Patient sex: M
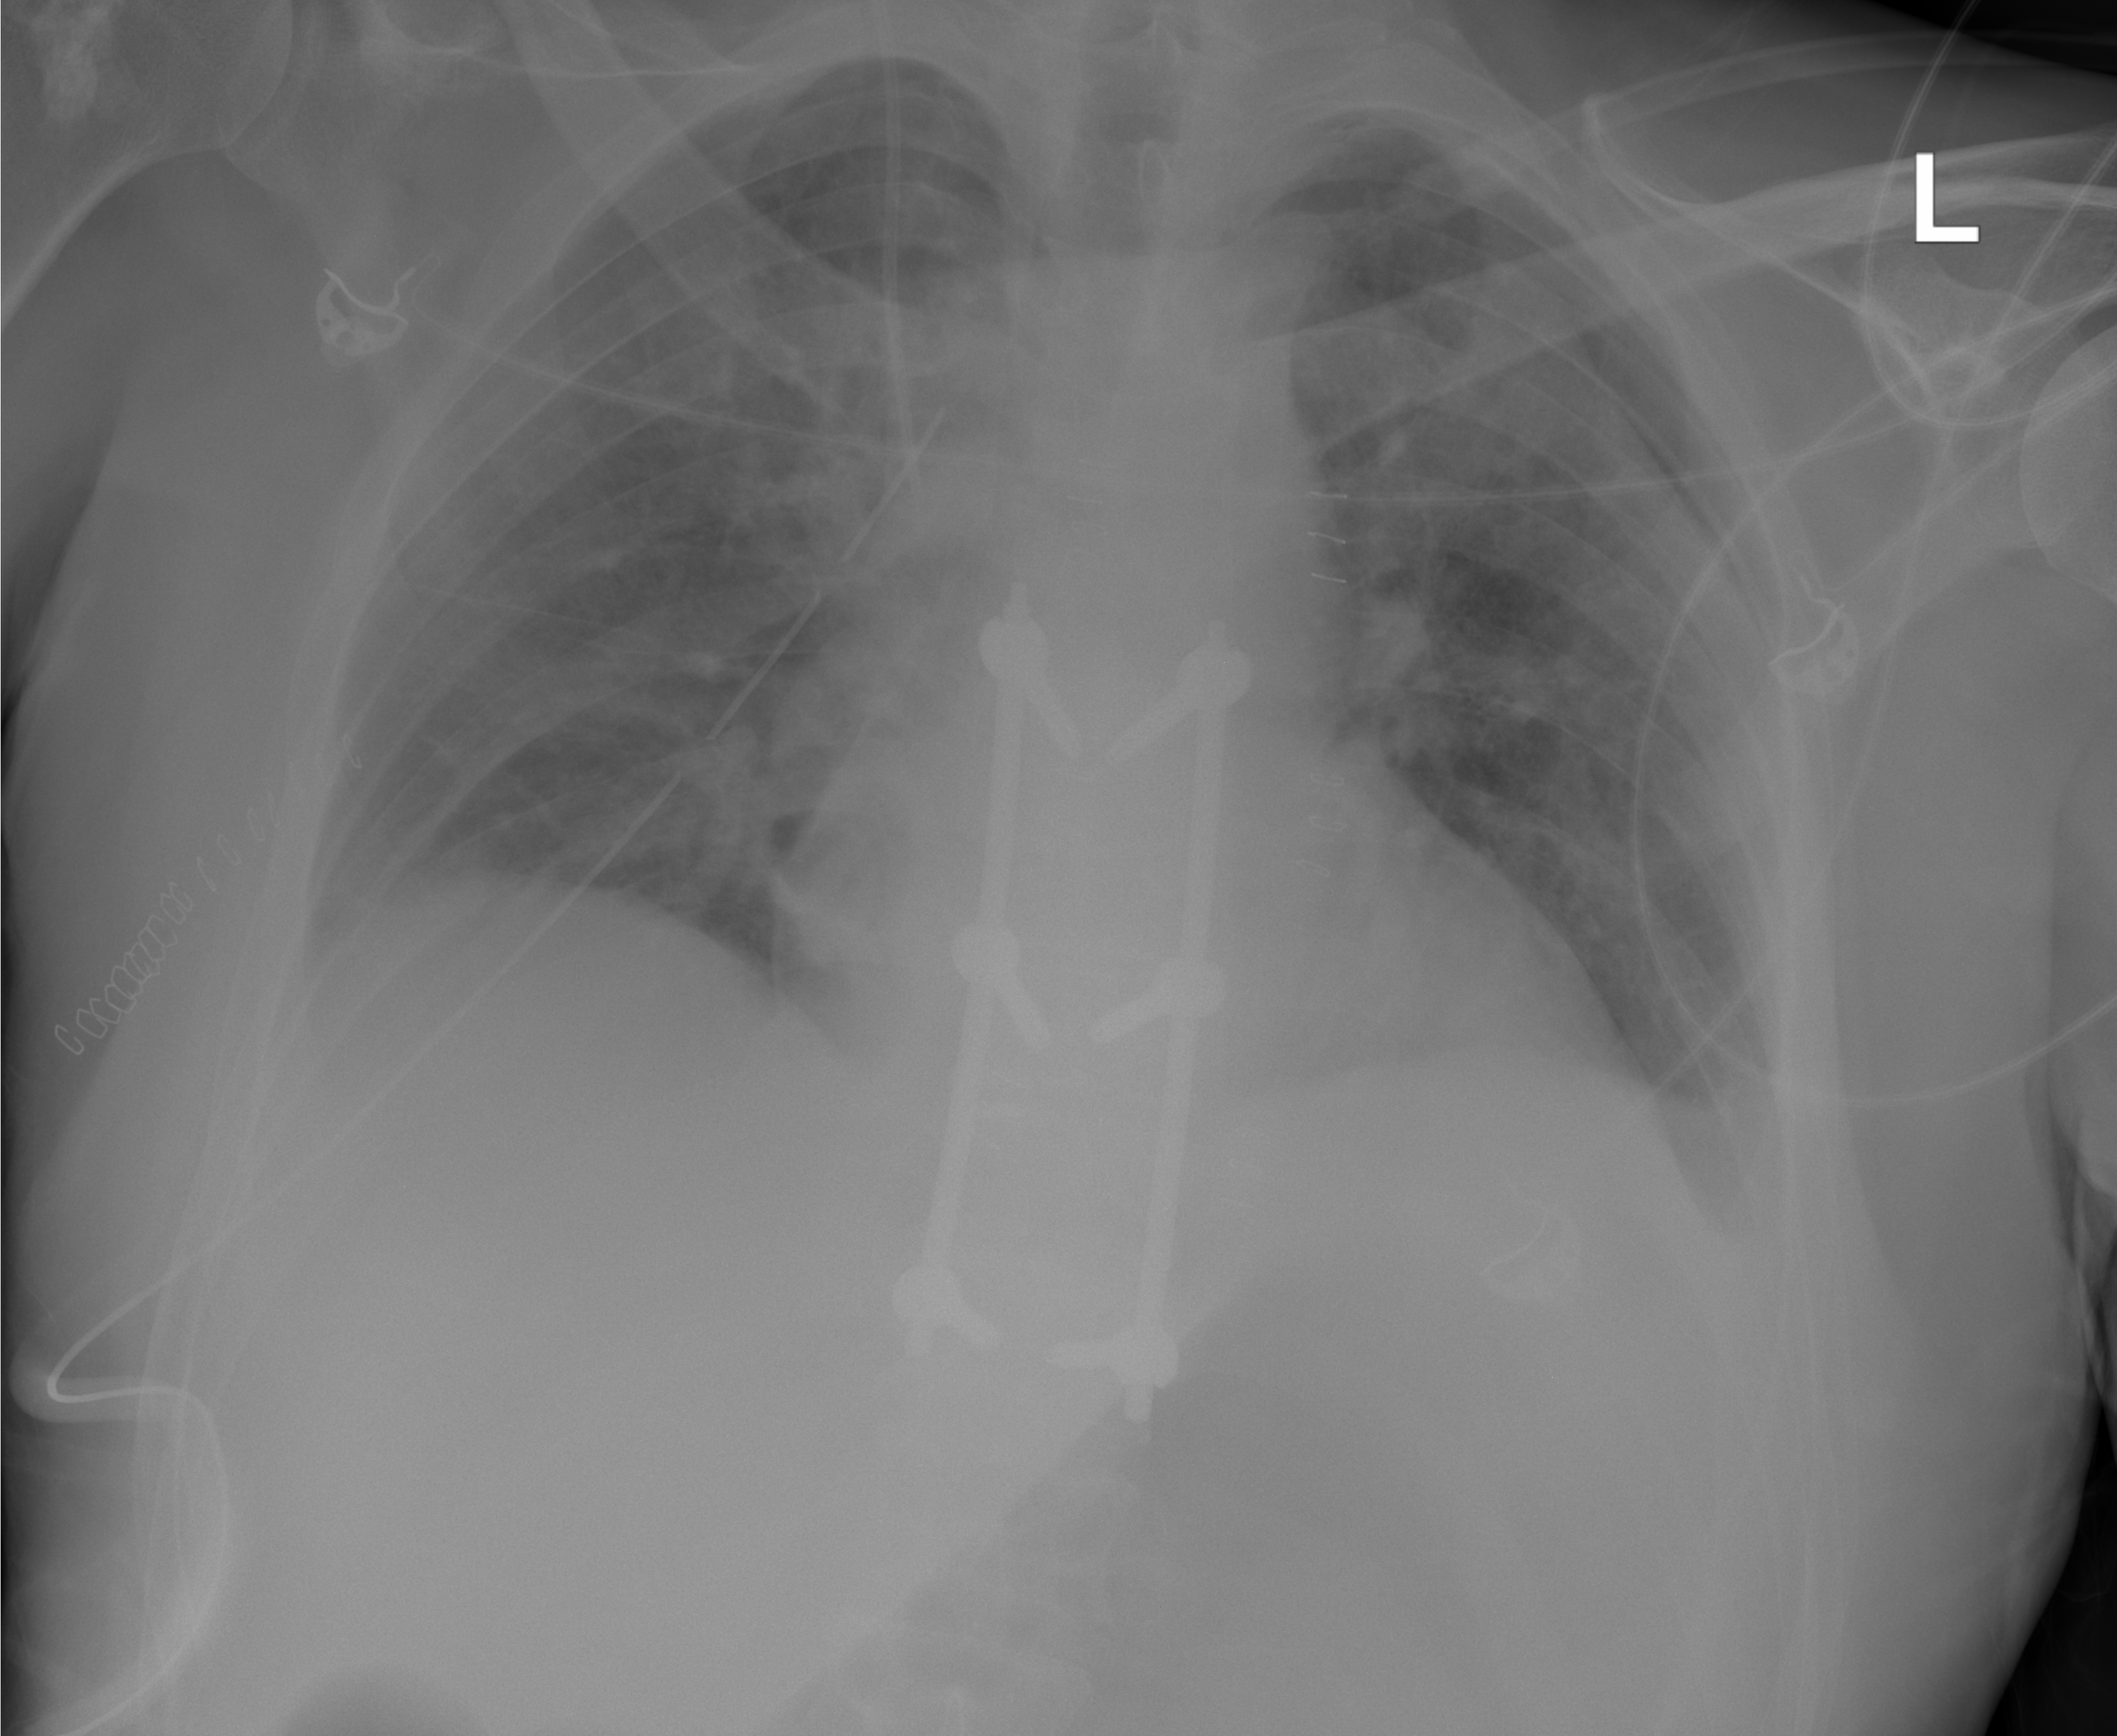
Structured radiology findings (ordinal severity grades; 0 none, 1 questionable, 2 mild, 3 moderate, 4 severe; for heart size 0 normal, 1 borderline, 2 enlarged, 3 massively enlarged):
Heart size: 0
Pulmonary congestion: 2
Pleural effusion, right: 0
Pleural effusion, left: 0
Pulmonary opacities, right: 2
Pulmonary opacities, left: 2
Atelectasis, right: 2
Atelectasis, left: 2